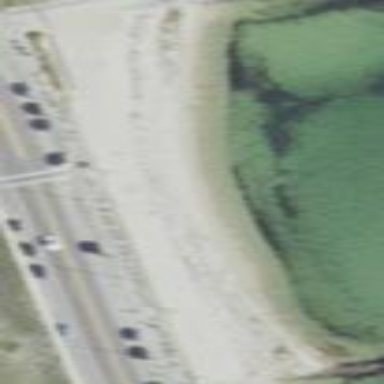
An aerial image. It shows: Sandy beach with natural surface.